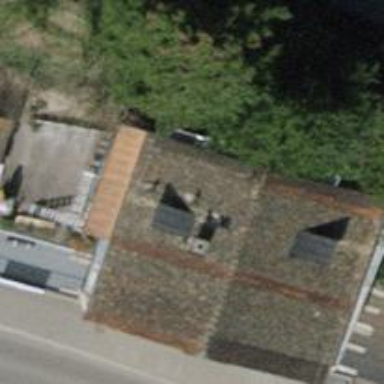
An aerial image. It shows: Group of garages.